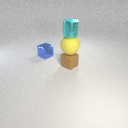
small brown rubber cube below small cyan metal cylinder